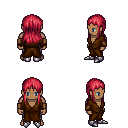
a pixel art fantasy rpg character, male body template, human, dark skin, brown robe, metal pants, ruby red unkempt hairstyle, leather bracers, metal boots, four views (front, back, left, right), 2x2 character sprite sheet, small pixel art, hard edges, no anti-aliasing